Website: bh-photo
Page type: billing-address
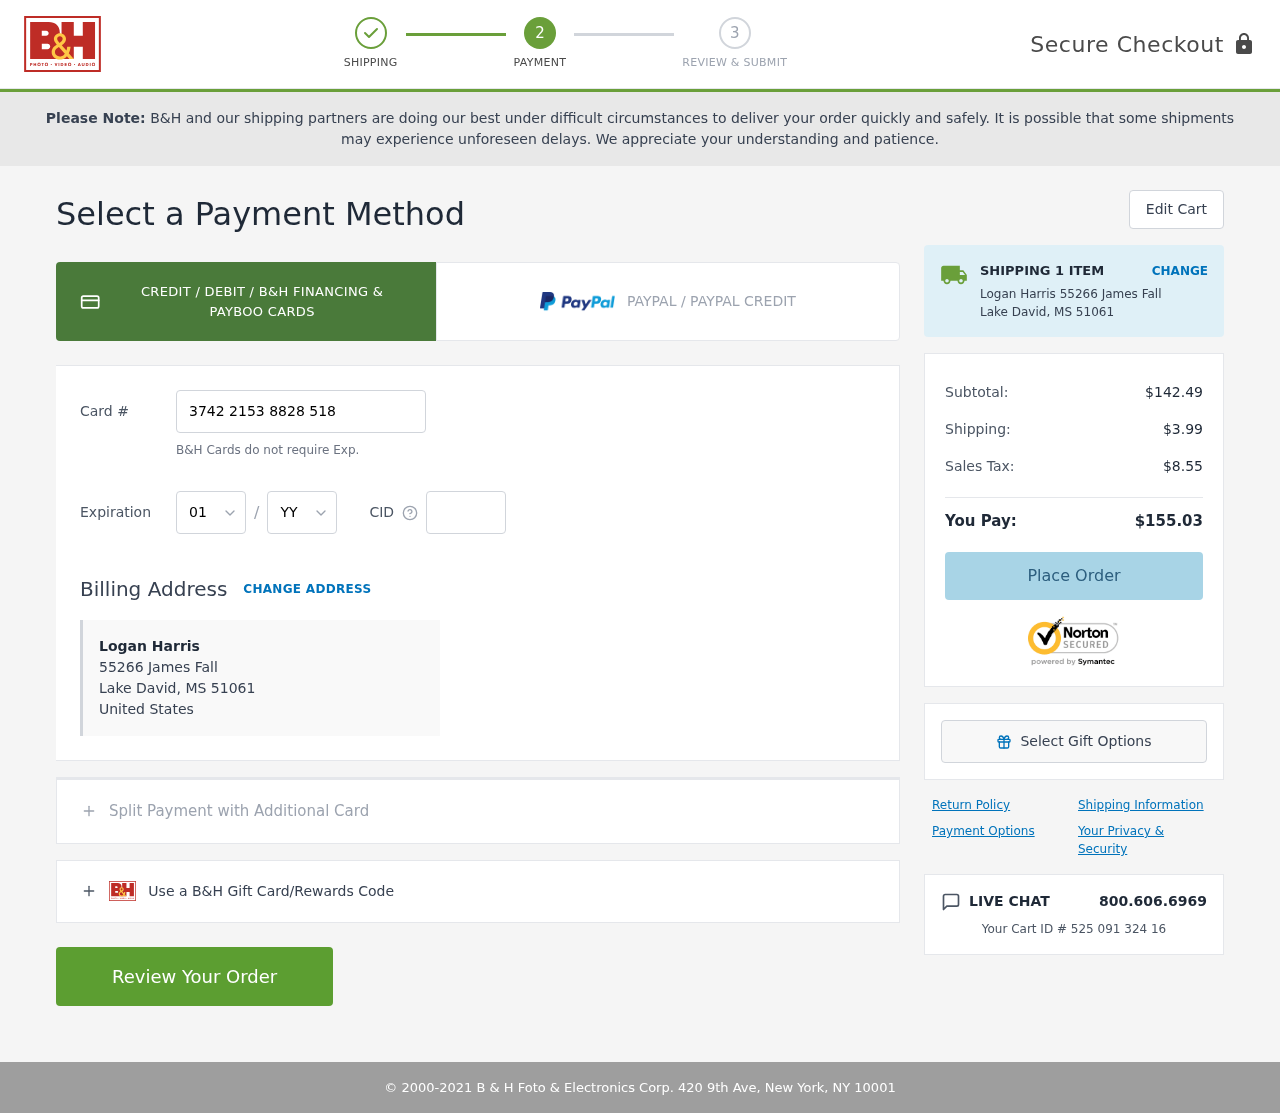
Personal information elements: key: PII_CARD_CVV
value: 9071
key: PII_CARD_EXPIRY_MONTH
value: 01
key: PII_CARD_EXPIRY_YEAR
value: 30
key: PII_CARD_NUMBER
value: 3742 2153 8828 518
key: PII_CITY
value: Lake David
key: PII_COUNTRY
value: United States
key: PII_FULLNAME
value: Logan Harris
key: PII_POSTCODE
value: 51061
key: PII_STATE_ABBR
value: MS
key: PII_STREET
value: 55266 James Fall
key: PII_FULLNAME2
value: Logan Harris
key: PII_STREET2
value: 55266 James Fall
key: PII_CITY_STATE_ZIP2
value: Lake David, MS
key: PII_POSTCODE2
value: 51061
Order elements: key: ORDER_NUM_ITEMS
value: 1
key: ORDER_SUBTOTAL
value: $142.49
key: ORDER_SHIPPING_COST
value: $3.99
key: ORDER_TAX
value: $8.55
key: ORDER_TOTAL
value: $155.03
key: ORDER_ID
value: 525 091 324 16